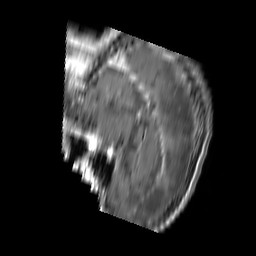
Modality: T1w
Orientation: sagittal
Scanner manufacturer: philips
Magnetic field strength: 3 T
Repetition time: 0.6192 s
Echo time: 0.01 s